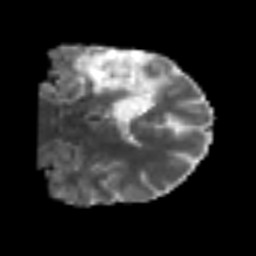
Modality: MD
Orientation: coronal
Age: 50
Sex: male
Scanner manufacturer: siemens
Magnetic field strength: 3 T
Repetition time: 6.1 s
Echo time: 0.101 s